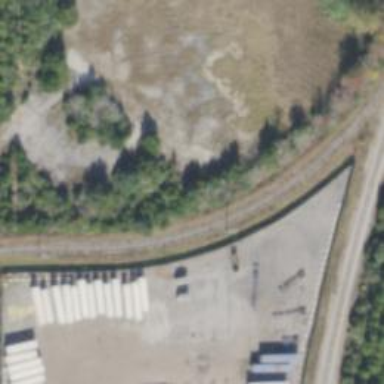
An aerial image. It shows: Railway spur service.